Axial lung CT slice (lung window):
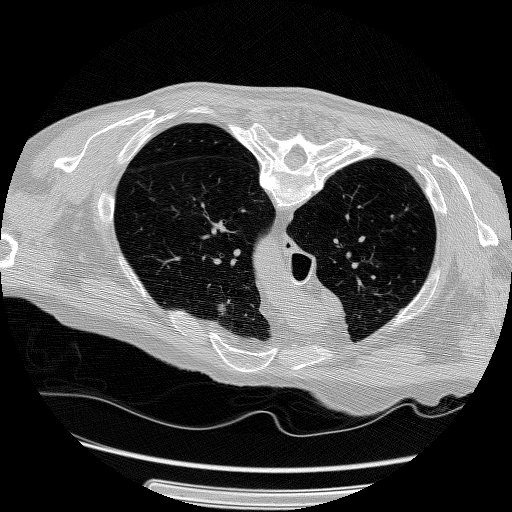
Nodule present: yes
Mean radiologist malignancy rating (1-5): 3.75